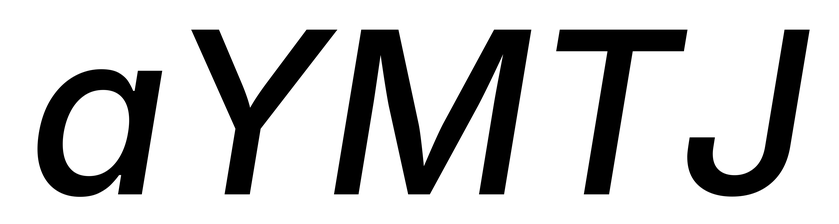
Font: Inter-Italic_Medium_Italic